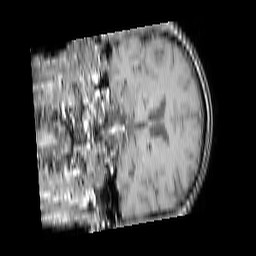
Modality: T1w
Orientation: coronal
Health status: ill
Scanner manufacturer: philips
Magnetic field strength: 3 T
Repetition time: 0.3787 s
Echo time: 0.002908 s